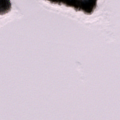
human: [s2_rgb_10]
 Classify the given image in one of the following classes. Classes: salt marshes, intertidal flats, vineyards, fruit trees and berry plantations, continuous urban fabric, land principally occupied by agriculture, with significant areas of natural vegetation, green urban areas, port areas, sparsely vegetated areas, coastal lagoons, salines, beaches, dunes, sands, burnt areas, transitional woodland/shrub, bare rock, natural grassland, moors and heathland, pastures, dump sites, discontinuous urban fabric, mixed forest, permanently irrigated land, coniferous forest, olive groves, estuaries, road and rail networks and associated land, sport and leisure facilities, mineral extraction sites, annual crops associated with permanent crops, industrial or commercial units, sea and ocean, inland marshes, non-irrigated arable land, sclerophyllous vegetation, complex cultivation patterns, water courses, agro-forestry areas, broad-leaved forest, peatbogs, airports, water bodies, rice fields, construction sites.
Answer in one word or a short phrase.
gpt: coniferous forest, sea and ocean